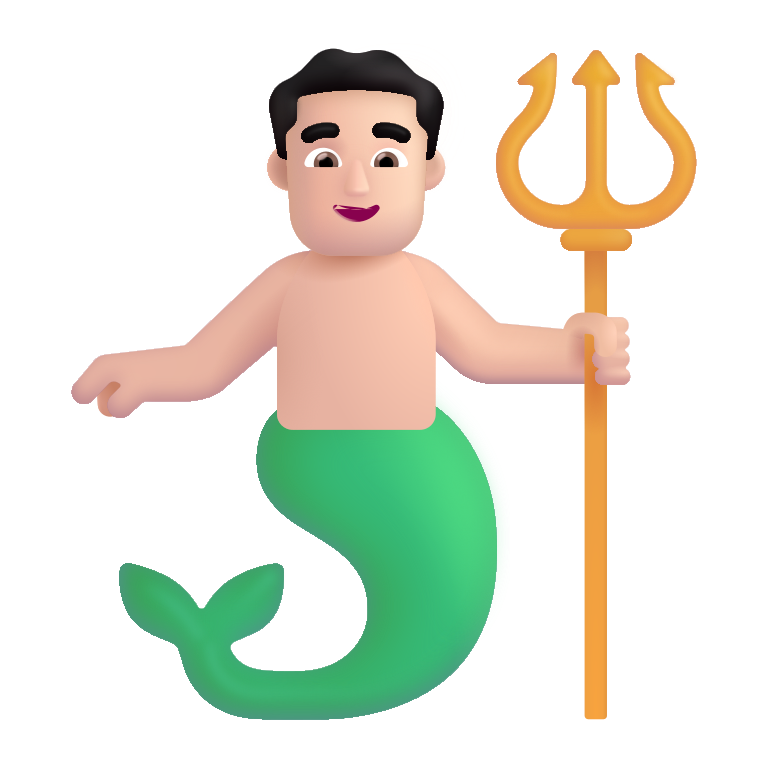
man merpeople color light